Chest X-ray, PA view. Patient: 68 years old, sex F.
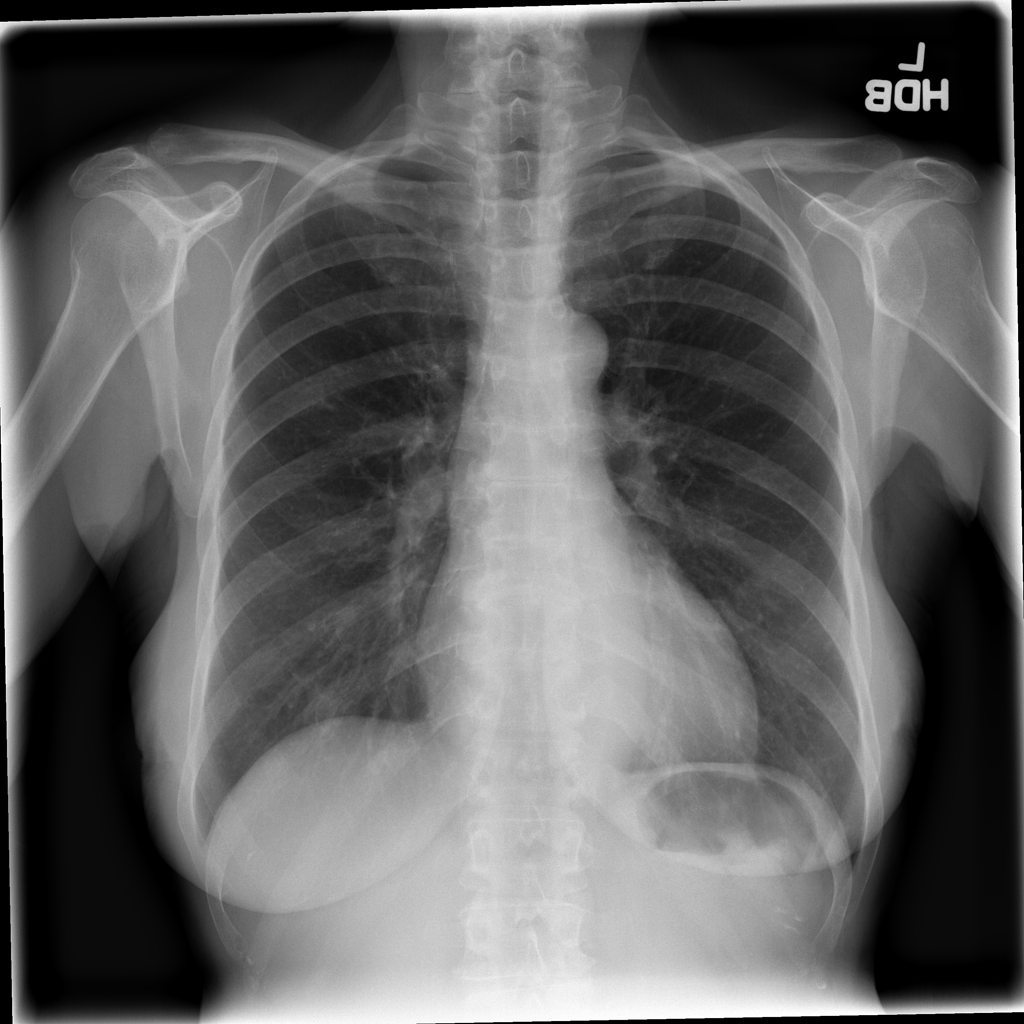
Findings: No Finding